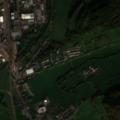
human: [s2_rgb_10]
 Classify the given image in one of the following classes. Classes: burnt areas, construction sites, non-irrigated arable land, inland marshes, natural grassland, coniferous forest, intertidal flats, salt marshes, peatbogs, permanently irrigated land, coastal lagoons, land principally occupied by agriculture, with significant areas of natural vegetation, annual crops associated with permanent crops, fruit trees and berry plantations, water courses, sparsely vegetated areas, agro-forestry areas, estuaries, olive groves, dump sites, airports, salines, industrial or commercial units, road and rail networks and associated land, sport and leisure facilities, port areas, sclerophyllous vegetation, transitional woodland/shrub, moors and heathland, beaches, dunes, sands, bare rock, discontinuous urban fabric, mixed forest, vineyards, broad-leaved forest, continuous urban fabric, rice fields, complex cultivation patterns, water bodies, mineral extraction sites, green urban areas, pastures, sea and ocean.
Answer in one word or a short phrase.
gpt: discontinuous urban fabric, industrial or commercial units, pastures, mixed forest